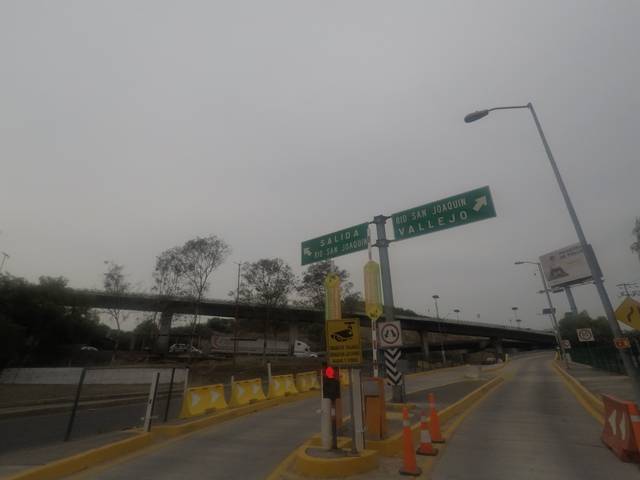
Region: Mexico
Coordinates: 19.577, -99.208